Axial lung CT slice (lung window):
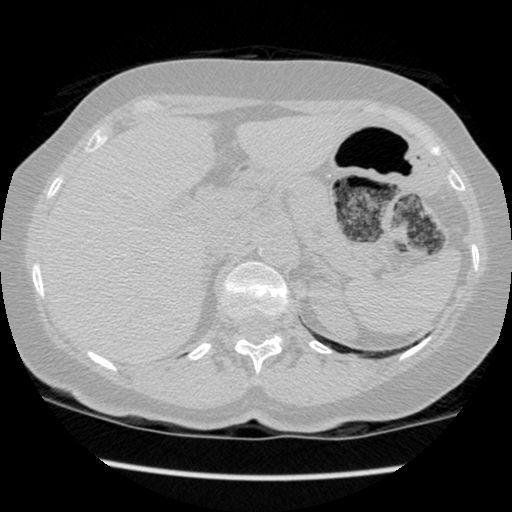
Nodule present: no